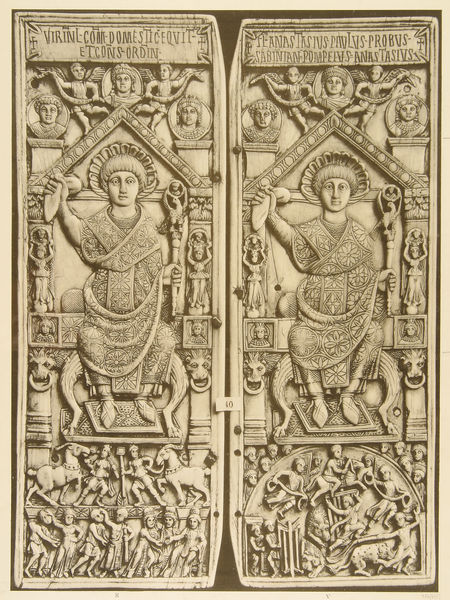
Titel: Consulardiptychon des Anastasius, Consul in Cpel 517
Institution: Paris, Musée du Louvre
Schlagwörter: menschen, dach, tiere, gericht, spiegelung, gewand, engel, ranken, relief, schrift, zwei, thron, ornamente, schnitzerei, heilige, elfenbein, tafeln, diptychon, aufklappbar, klapptafel, konsul, schreibtafel, rnken, anastasius, steingemeißelt, ancient people and things, working, slavery, different